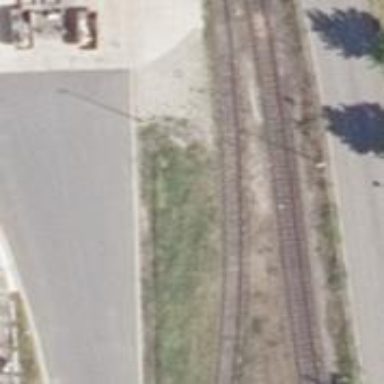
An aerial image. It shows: Rail spur service.